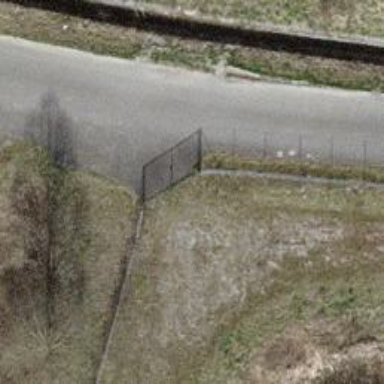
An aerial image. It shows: Gate.